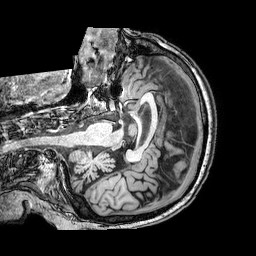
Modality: T1w
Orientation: axial
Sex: male
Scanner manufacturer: philips
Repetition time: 0.008226 s
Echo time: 0.00381 s